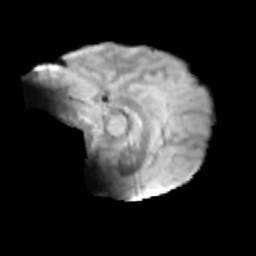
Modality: T2w
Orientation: sagittal
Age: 13
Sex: female
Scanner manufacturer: siemens
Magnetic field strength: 3 T
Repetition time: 3.8 s
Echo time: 0.07 s